Question: I want to plot bar plot in which bars are grouped like this:

I have tried this code but I am not getting this type of plot. Please guide me how can I generate plot like above:
'''
load Newy.txt;
load good.txt;
one = Newy(:,1);
orig = good(:,1);
hold on
bar(one,'m');
bar(orig,'g');
hold off
set(gca,'XTickLabel',{'0-19','20-39','40-79','80-159','160-319','320-639','<PHONE>','<PHONE>'})
'''
In each text file there is a list of numbers. The list comprises of 8 values.
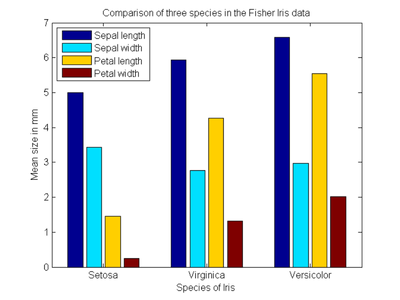
Answer: I got the way to achieve group bars:
I had to plot the data such that there are 8 groups of bars where each group consists of 3 bars.
For that I wrote the data in my each file like this:
'''
Y = [30.9858 1.36816 38.6943
0.655176 6.44236 13.1563
1.42942 3.0947 0.621403
22.6364 2.80378 17.1299
0.621871 5.37145 1.87824
0.876739 5.97647 3.80334
40.6585 68.6757 23.0408
2.13606 6.26739 1.67559
];
bar(Y)
'''